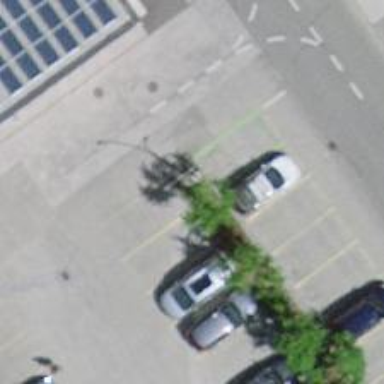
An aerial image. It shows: Charging station.